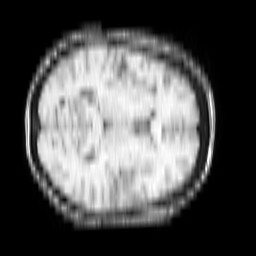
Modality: T1w
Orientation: axial
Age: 46
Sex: female
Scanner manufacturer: philips
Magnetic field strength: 1.5 T
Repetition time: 0.1873 s
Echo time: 0.001879 s